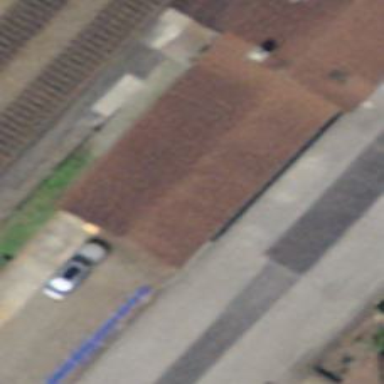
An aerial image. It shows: Transportation building.